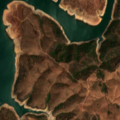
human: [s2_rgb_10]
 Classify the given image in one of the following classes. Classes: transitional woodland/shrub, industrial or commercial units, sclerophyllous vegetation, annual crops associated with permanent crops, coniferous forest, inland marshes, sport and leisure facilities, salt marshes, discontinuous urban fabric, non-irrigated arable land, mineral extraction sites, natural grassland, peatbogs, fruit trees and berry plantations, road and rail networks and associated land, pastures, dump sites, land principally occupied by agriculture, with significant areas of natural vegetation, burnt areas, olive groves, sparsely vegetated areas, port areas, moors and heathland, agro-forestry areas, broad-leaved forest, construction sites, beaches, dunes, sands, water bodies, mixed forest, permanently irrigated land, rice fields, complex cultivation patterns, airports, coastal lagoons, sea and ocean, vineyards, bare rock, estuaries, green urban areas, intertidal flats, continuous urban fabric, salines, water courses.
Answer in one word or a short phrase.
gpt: pastures, broad-leaved forest, sclerophyllous vegetation, transitional woodland/shrub, water bodies